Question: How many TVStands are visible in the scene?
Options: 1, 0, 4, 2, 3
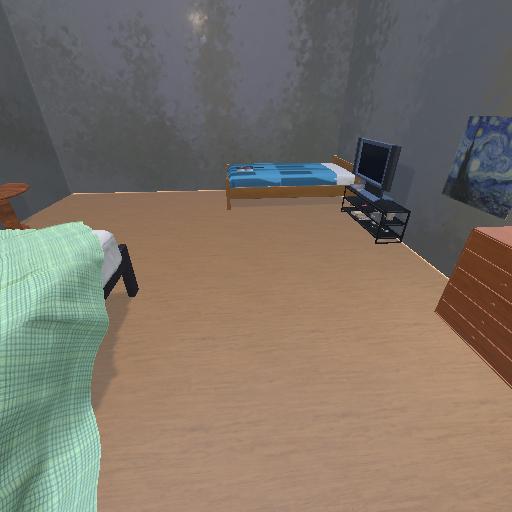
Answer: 1